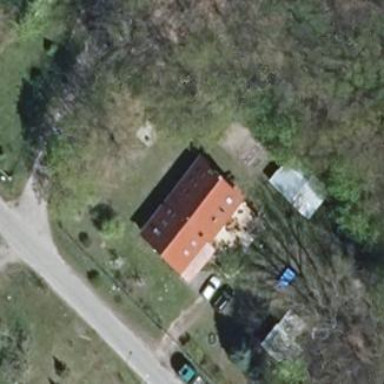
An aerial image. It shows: Gabled house with red roof oriented along its length.